Question: All the content of one of my UIViewControllers suddenly stop show in my storyboard, all the objects are grey out in my documents outline and the view controller in question is completely blank, however when I run the code it displays fine in my phone and/or simulator.
I try clean and build the project without any success, any ideas how to fix it?

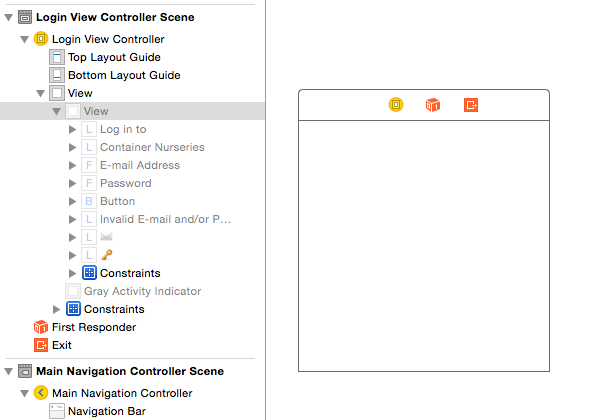
Answer: From your interface builder check the property for specific hidden view as Installed (From Utilities)